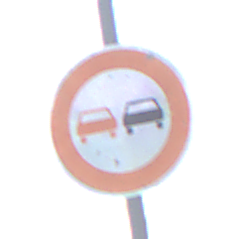
Verkehrszeichen: Ueberholverbot
Umgebung: Outdoor, Nature
Tageszeit: MorningAfternoon
Wetter: PartlyCloudy
Licht: Natural
Jahreszeit: NotSpecified
Kontrast: HighContrast